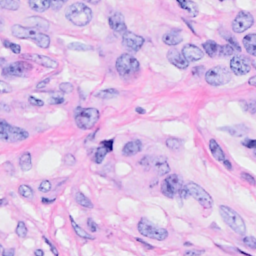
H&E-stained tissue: Breast